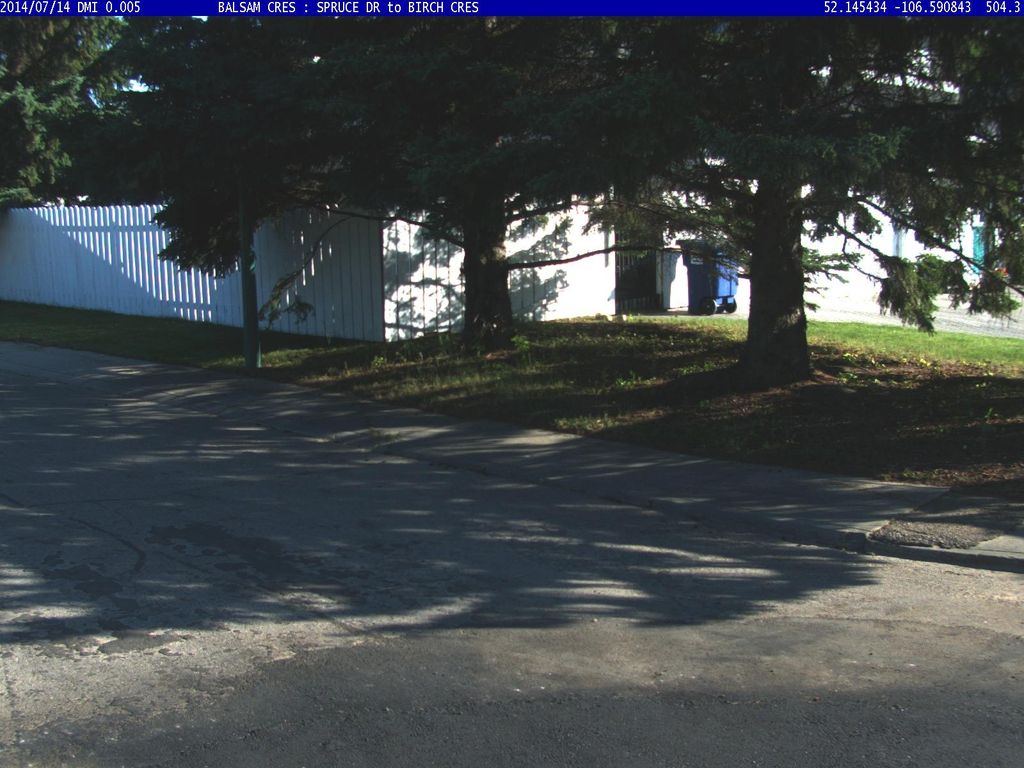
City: saskatoon